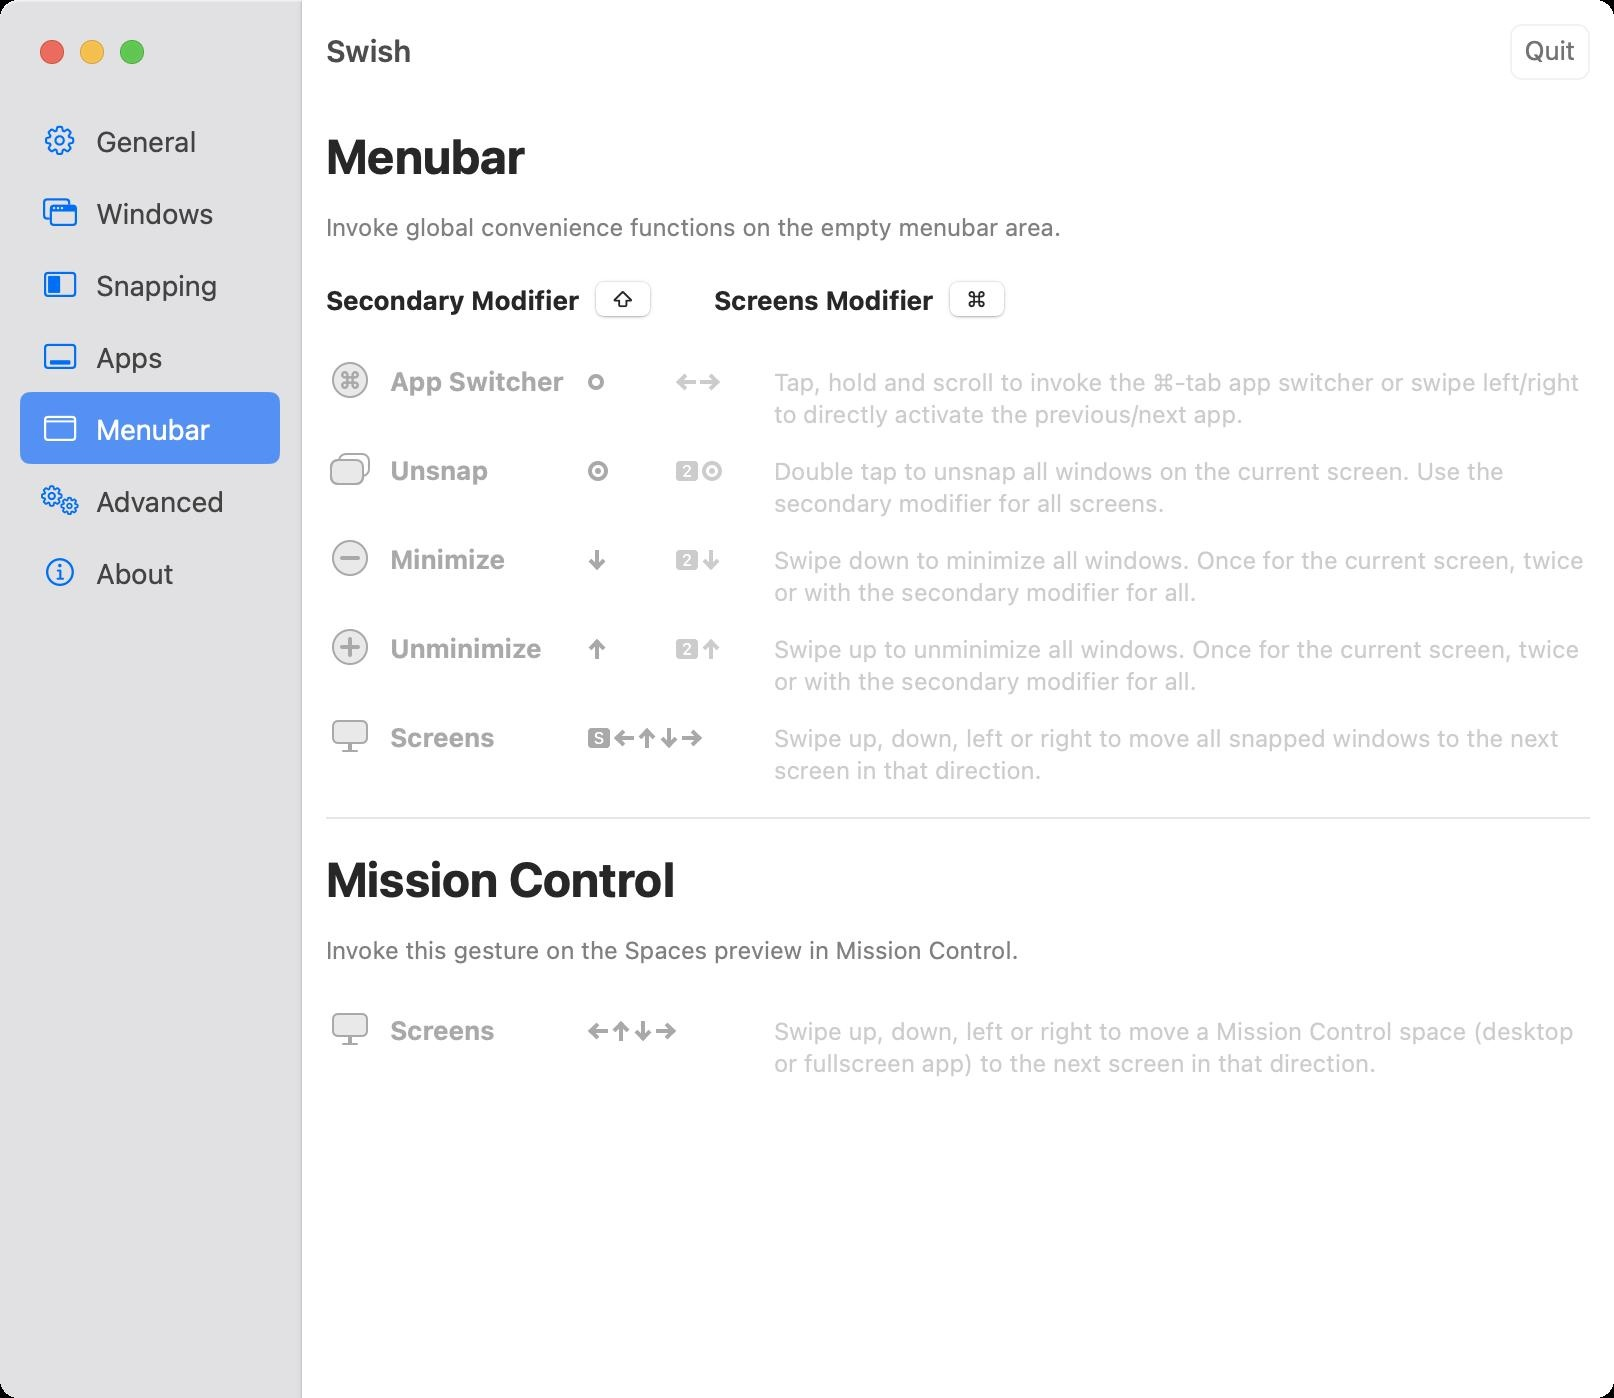
Accessibility tree:
{"name": "Swish", "role": "AXWindow", "description": null, "role_description": "standard window", "value": null, "position": "352.00;73.00", "size": "807;699", "children": [{"name": null, "role": "AXSplitGroup", "description": null, "role_description": "split group", "value": null, "position": "0.00;0.00", "size": "807;699", "children": [{"name": null, "role": "AXScrollArea", "description": null, "role_description": "scroll area", "value": null, "position": "0.00;52.00", "size": "150;647", "children": [{"name": null, "role": "AXTable", "description": null, "role_description": "table", "value": null, "position": "0.00;52.00", "size": "150;647", "children": [{"name": null, "role": "AXRow", "description": null, "role_description": "table row", "value": null, "position": "0.00;52.00", "size": "150;36", "children": [{"name": null, "role": "AXCell", "description": null, "role_description": "cell", "value": null, "position": "16.00;52.00", "size": "118;36", "children": [{"name": null, "role": "AXImage", "description": "General", "role_description": "image", "value": null, "position": "21.50;61.50", "size": "17;17", "children": []}, {"name": null, "role": "AXStaticText", "description": null, "role_description": "text", "value": "General", "position": "46.00;61.00", "size": "90;18", "children": []}]}]}, {"name": null, "role": "AXRow", "description": null, "role_description": "table row", "value": null, "position": "0.00;88.00", "size": "150;36", "children": [{"name": null, "role": "AXCell", "description": null, "role_description": "cell", "value": null, "position": "16.00;88.00", "size": "118;36", "children": [{"name": null, "role": "AXImage", "description": "Windows", "role_description": "image", "value": null, "position": "20.00;98.00", "size": "21;16", "children": []}, {"name": null, "role": "AXStaticText", "description": null, "role_description": "text", "value": "Windows", "position": "46.00;97.00", "size": "90;18", "children": []}]}]}, {"name": null, "role": "AXRow", "description": null, "role_description": "table row", "value": null, "position": "0.00;124.00", "size": "150;36", "children": [{"name": null, "role": "AXCell", "description": null, "role_description": "cell", "value": null, "position": "16.00;124.00", "size": "118;36", "children": [{"name": null, "role": "AXImage", "description": "Snapping", "role_description": "image", "value": null, "position": "20.50;134.50", "size": "20;15", "children": []}, {"name": null, "role": "AXStaticText", "description": null, "role_description": "text", "value": "Snapping", "position": "46.00;133.00", "size": "90;18", "children": []}]}]}, {"name": null, "role": "AXRow", "description": null, "role_description": "table row", "value": null, "position": "0.00;160.00", "size": "150;36", "children": [{"name": null, "role": "AXCell", "description": null, "role_description": "cell", "value": null, "position": "16.00;160.00", "size": "118;36", "children": [{"name": null, "role": "AXImage", "description": "Apps", "role_description": "image", "value": null, "position": "20.50;170.50", "size": "20;15", "children": []}, {"name": null, "role": "AXStaticText", "description": null, "role_description": "text", "value": "Apps", "position": "46.00;169.00", "size": "90;18", "children": []}]}]}, {"name": null, "role": "AXRow", "description": null, "role_description": "table row", "value": null, "position": "0.00;196.00", "size": "150;36", "children": [{"name": null, "role": "AXCell", "description": null, "role_description": "cell", "value": null, "position": "16.00;196.00", "size": "118;36", "children": [{"name": null, "role": "AXImage", "description": "Menubar", "role_description": "image", "value": null, "position": "20.50;206.50", "size": "20;15", "children": []}, {"name": null, "role": "AXStaticText", "description": null, "role_description": "text", "value": "Menubar", "position": "46.00;205.00", "size": "90;18", "children": []}]}]}, {"name": null, "role": "AXRow", "description": null, "role_description": "table row", "value": null, "position": "0.00;232.00", "size": "150;36", "children": [{"name": null, "role": "AXCell", "description": null, "role_description": "cell", "value": null, "position": "16.00;232.00", "size": "118;36", "children": [{"name": null, "role": "AXImage", "description": "Advanced", "role_description": "image", "value": null, "position": "19.50;241.50", "size": "21;17", "children": []}, {"name": null, "role": "AXStaticText", "description": null, "role_description": "text", "value": "Advanced", "position": "46.00;241.00", "size": "90;18", "children": []}]}]}, {"name": null, "role": "AXRow", "description": null, "role_description": "table row", "value": null, "position": "0.00;268.00", "size": "150;36", "children": [{"name": null, "role": "AXCell", "description": null, "role_description": "cell", "value": null, "position": "16.00;268.00", "size": "118;36", "children": [{"name": null, "role": "AXImage", "description": "About", "role_description": "image", "value": null, "position": "22.00;278.00", "size": "16;16", "children": []}, {"name": null, "role": "AXStaticText", "description": null, "role_description": "text", "value": "About", "position": "46.00;277.00", "size": "90;18", "children": []}]}]}, {"name": null, "role": "AXColumn", "description": null, "role_description": "column", "value": null, "position": "10.00;52.00", "size": "130;647", "children": []}]}]}, {"name": null, "role": "AXSplitter", "description": null, "role_description": "splitter", "value": 150.0, "position": "150.00;52.00", "size": "1;647", "children": []}, {"name": null, "role": "AXScrollArea", "description": null, "role_description": "scroll area", "value": null, "position": "151.00;52.00", "size": "656;647", "children": [{"name": null, "role": "AXStaticText", "description": null, "role_description": "text", "value": "Menubar", "position": "161.00;64.00", "size": "104;29", "children": []}, {"name": null, "role": "AXStaticText", "description": null, "role_description": "text", "value": "Invoke global convenience functions on the empty menubar area.", "position": "161.00;105.00", "size": "372;16", "children": []}, {"name": null, "role": "AXStaticText", "description": null, "role_description": "text", "value": "Secondary Modifier", "position": "161.00;141.00", "size": "131;17", "children": []}, {"name": "⇧", "role": "AXButton", "description": null, "role_description": "button", "value": null, "position": "295.00;138.00", "size": "33;24", "children": []}, {"name": null, "role": "AXStaticText", "description": null, "role_description": "text", "value": "Screens Modifier", "position": "355.00;141.00", "size": "114;17", "children": []}, {"name": "⌘", "role": "AXButton", "description": null, "role_description": "button", "value": null, "position": "472.00;138.00", "size": "33;24", "children": []}, {"name": null, "role": "AXImage", "description": "ActionApp", "role_description": "image", "value": null, "position": "163.00;178.00", "size": "24;24", "children": []}, {"name": null, "role": "AXStaticText", "description": null, "role_description": "text", "value": "App Switcher", "position": "193.00;181.50", "size": "94;17", "children": []}, {"name": null, "role": "AXImage", "description": "GestureHold", "role_description": "image", "value": null, "position": "293.00;185.00", "size": "10;12", "children": []}, {"name": null, "role": "AXImage", "description": "GestureRight", "role_description": "image", "value": null, "position": "349.00;185.00", "size": "12;12", "children": []}, {"name": null, "role": "AXImage", "description": "GestureLeft", "role_description": "image", "value": null, "position": "337.00;185.00", "size": "12;12", "children": []}, {"name": null, "role": "AXStaticText", "description": null, "role_description": "text", "value": "Tap, hold and scroll to invoke the ⌘-tab app switcher or swipe left/right to directly activate the previous/next app.", "position": "385.00;182.50", "size": "412;32", "children": []}, {"name": null, "role": "AXImage", "description": "ActionSnapUnsnap", "role_description": "image", "value": null, "position": "163.00;222.50", "size": "24;24", "children": []}, {"name": null, "role": "AXStaticText", "description": null, "role_description": "text", "value": "Unsnap", "position": "193.00;226.00", "size": "94;17", "children": []}, {"name": null, "role": "AXImage", "description": "GestureTap", "role_description": "image", "value": null, "position": "293.00;229.50", "size": "12;12", "children": []}, {"name": null, "role": "AXImage", "description": "GestureTap", "role_description": "image", "value": null, "position": "350.00;229.50", "size": "12;12", "children": []}, {"name": null, "role": "AXImage", "description": "GestureMod2", "role_description": "image", "value": null, "position": "337.00;229.50", "size": "13;12", "children": []}, {"name": null, "role": "AXStaticText", "description": null, "role_description": "text", "value": "Double tap to unsnap all windows on the current screen. Use the secondary modifier for all screens.", "position": "385.00;227.00", "size": "412;32", "children": []}, {"name": null, "role": "AXImage", "description": "ActionMinus", "role_description": "image", "value": null, "position": "163.00;267.00", "size": "24;24", "children": []}, {"name": null, "role": "AXStaticText", "description": null, "role_description": "text", "value": "Minimize", "position": "193.00;270.50", "size": "94;17", "children": []}, {"name": null, "role": "AXImage", "description": "GestureDown", "role_description": "image", "value": null, "position": "293.00;274.00", "size": "11;12", "children": []}, {"name": null, "role": "AXImage", "description": "GestureDown", "role_description": "image", "value": null, "position": "350.00;274.00", "size": "11;12", "children": []}, {"name": null, "role": "AXImage", "description": "GestureMod2", "role_description": "image", "value": null, "position": "337.00;274.00", "size": "13;12", "children": []}, {"name": null, "role": "AXStaticText", "description": null, "role_description": "text", "value": "Swipe down to minimize all windows. Once for the current screen, twice or with the secondary modifier for all.", "position": "385.00;271.50", "size": "412;32", "children": []}, {"name": null, "role": "AXImage", "description": "ActionPlus", "role_description": "image", "value": null, "position": "163.00;311.50", "size": "24;24", "children": []}, {"name": null, "role": "AXStaticText", "description": null, "role_description": "text", "value": "Unminimize", "position": "193.00;315.00", "size": "94;17", "children": []}, {"name": null, "role": "AXImage", "description": "GestureUp", "role_description": "image", "value": null, "position": "293.00;318.50", "size": "11;12", "children": []}, {"name": null, "role": "AXImage", "description": "GestureUp", "role_description": "image", "value": null, "position": "350.00;318.50", "size": "11;12", "children": []}, {"name": null, "role": "AXImage", "description": "GestureMod2", "role_description": "image", "value": null, "position": "337.00;318.50", "size": "13;12", "children": []}, {"name": null, "role": "AXStaticText", "description": null, "role_description": "text", "value": "Swipe up to unminimize all windows. Once for the current screen, twice or with the secondary modifier for all.", "position": "385.00;316.00", "size": "412;32", "children": []}, {"name": null, "role": "AXImage", "description": "ActionScreens", "role_description": "image", "value": null, "position": "163.00;356.00", "size": "24;24", "children": []}, {"name": null, "role": "AXStaticText", "description": null, "role_description": "text", "value": "Screens", "position": "193.00;359.50", "size": "94;17", "children": []}, {"name": null, "role": "AXImage", "description": "GestureRight", "role_description": "image", "value": null, "position": "340.00;363.00", "size": "12;12", "children": []}, {"name": null, "role": "AXImage", "description": "GestureDown", "role_description": "image", "value": null, "position": "329.00;363.00", "size": "11;12", "children": []}, {"name": null, "role": "AXImage", "description": "GestureUp", "role_description": "image", "value": null, "position": "318.00;363.00", "size": "11;12", "children": []}, {"name": null, "role": "AXImage", "description": "GestureLeft", "role_description": "image", "value": null, "position": "306.00;363.00", "size": "12;12", "children": []}, {"name": null, "role": "AXImage", "description": "GestureModS", "role_description": "image", "value": null, "position": "293.00;363.00", "size": "13;12", "children": []}, {"name": null, "role": "AXStaticText", "description": null, "role_description": "text", "value": "Swipe up, down, left or right to move all snapped windows to the next screen in that direction.", "position": "385.00;360.50", "size": "412;32", "children": []}, {"name": null, "role": "AXStaticText", "description": null, "role_description": "text", "value": "Mission Control", "position": "161.00;425.50", "size": "179;29", "children": []}, {"name": null, "role": "AXStaticText", "description": null, "role_description": "text", "value": "Invoke this gesture on the Spaces preview in Mission Control.", "position": "161.00;466.50", "size": "350;16", "children": []}, {"name": null, "role": "AXImage", "description": "ActionScreens", "role_description": "image", "value": null, "position": "163.00;502.50", "size": "24;24", "children": []}, {"name": null, "role": "AXStaticText", "description": null, "role_description": "text", "value": "Screens", "position": "193.00;506.00", "size": "94;17", "children": []}, {"name": null, "role": "AXImage", "description": "GestureRight", "role_description": "image", "value": null, "position": "327.00;509.50", "size": "12;12", "children": []}, {"name": null, "role": "AXImage", "description": "GestureDown", "role_description": "image", "value": null, "position": "316.00;509.50", "size": "11;12", "children": []}, {"name": null, "role": "AXImage", "description": "GestureUp", "role_description": "image", "value": null, "position": "305.00;509.50", "size": "11;12", "children": []}, {"name": null, "role": "AXImage", "description": "GestureLeft", "role_description": "image", "value": null, "position": "293.00;509.50", "size": "12;12", "children": []}, {"name": null, "role": "AXStaticText", "description": null, "role_description": "text", "value": "Swipe up, down, left or right to move a Mission Control space (desktop or fullscreen app) to the next screen in that direction.", "position": "385.00;507.00", "size": "412;32", "children": []}, {"name": null, "role": "AXScrollBar", "description": null, "role_description": "scroll bar", "value": 0.0, "position": "151.00;683.00", "size": "656;16", "children": []}, {"name": null, "role": "AXScrollBar", "description": null, "role_description": "scroll bar", "value": 0.0, "position": "791.00;52.00", "size": "16;647", "children": []}]}]}, {"name": null, "role": "AXToolbar", "description": null, "role_description": "toolbar", "value": null, "position": "0.00;0.00", "size": "807;52", "children": [{"name": null, "role": "AXButton", "description": "Quit", "role_description": "button", "value": null, "position": "751.00;0.00", "size": "48;52", "children": []}]}, {"name": null, "role": "AXButton", "description": null, "role_description": "close button", "value": null, "position": "19.00;18.00", "size": "14;16", "children": []}, {"name": null, "role": "AXButton", "description": null, "role_description": "full screen button", "value": null, "position": "59.00;18.00", "size": "14;16", "children": [{"name": null, "role": "AXGroup", "description": null, "role_description": "group", "value": null, "position": "59.00;18.00", "size": "14;16", "children": [{"name": null, "role": "AXGroup", "description": null, "role_description": "group", "value": null, "position": "59.00;18.00", "size": "14;16", "children": []}]}]}, {"name": null, "role": "AXButton", "description": null, "role_description": "minimize button", "value": null, "position": "39.00;18.00", "size": "14;16", "children": []}, {"name": null, "role": "AXStaticText", "description": null, "role_description": "text", "value": "Swish", "position": "159.00;0.00", "size": "592;52", "children": []}]}